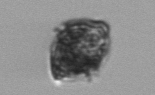
Label: Kryptoperidinium_triquetrum